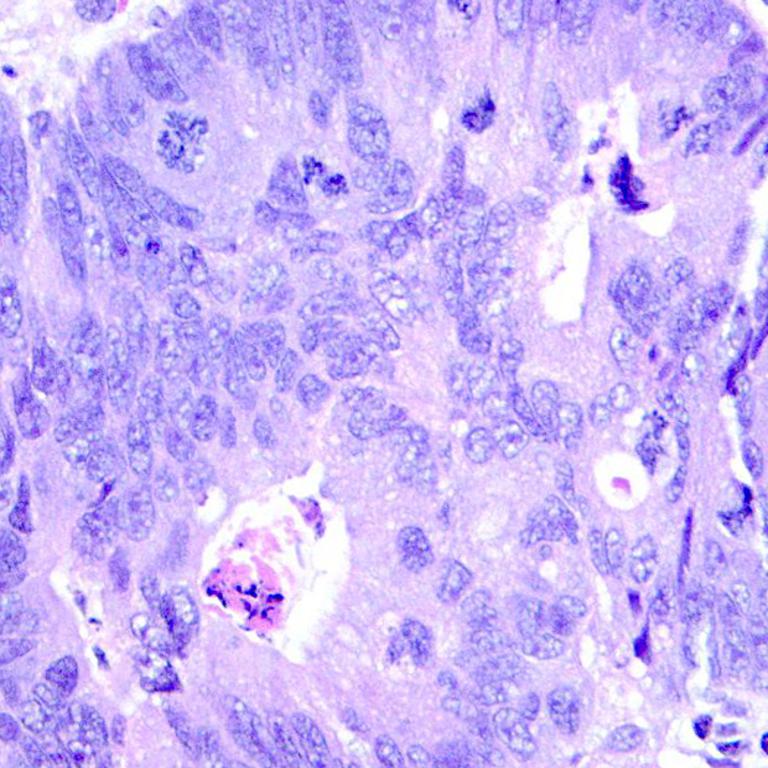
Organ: colon
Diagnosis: adenocarcinomas